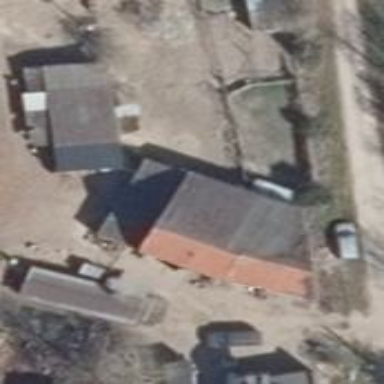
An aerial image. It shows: Simple house.